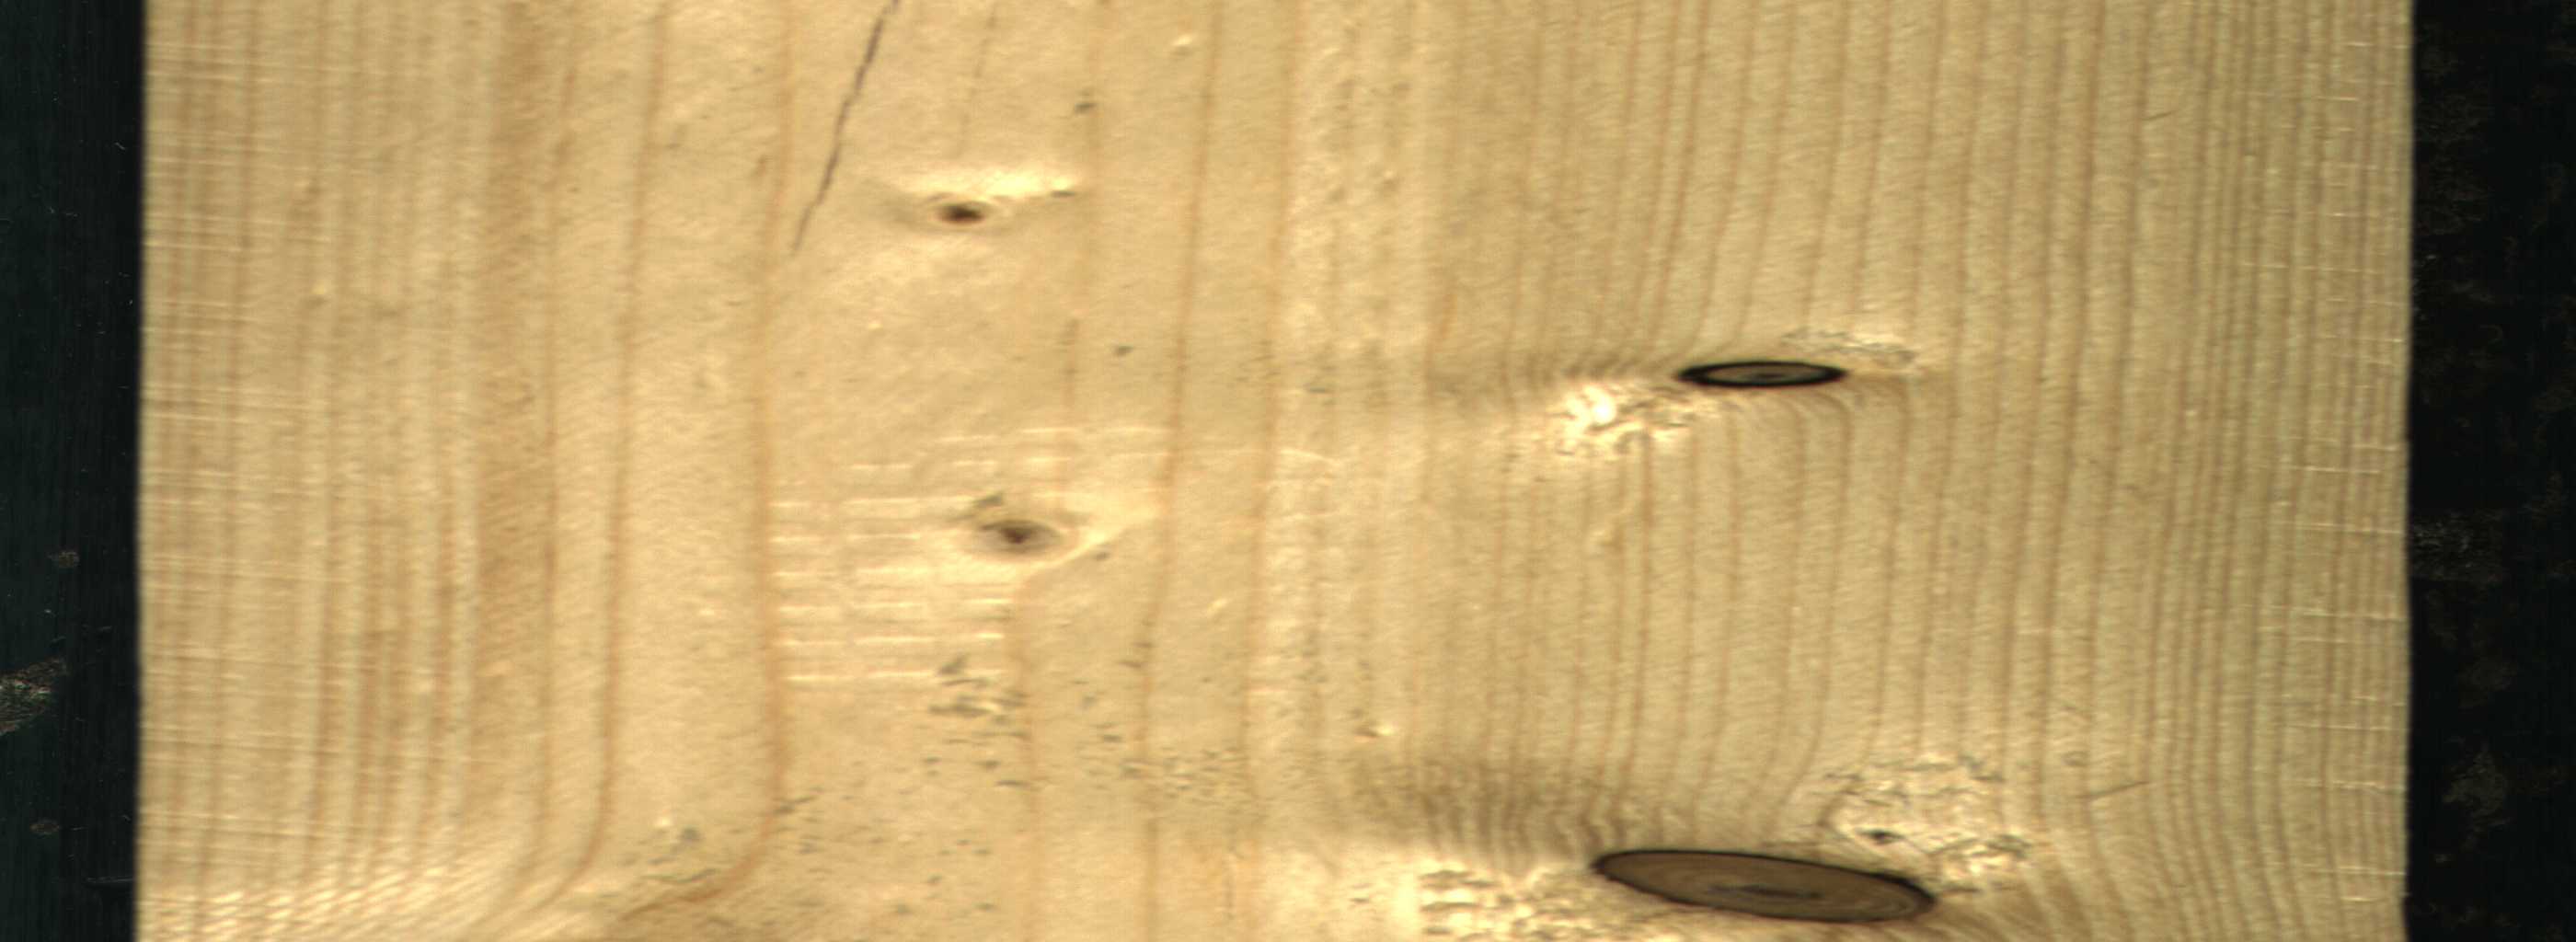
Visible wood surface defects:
Crack
Dead_Knot
Dead_Knot
Live_Knot
Live_Knot